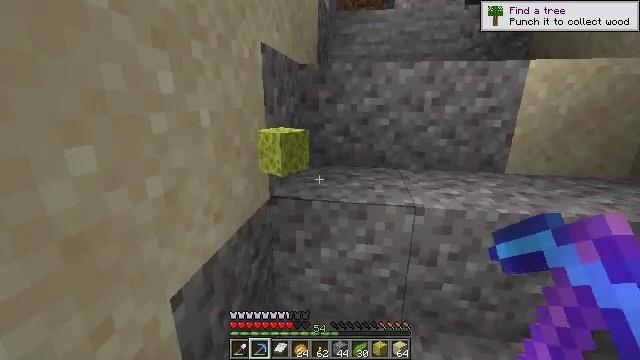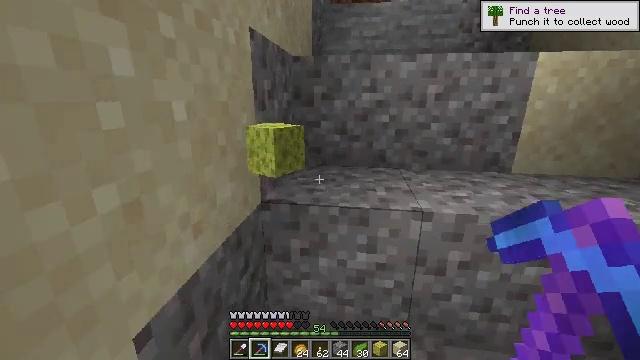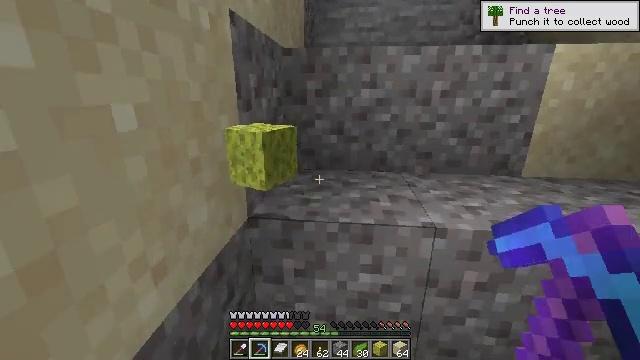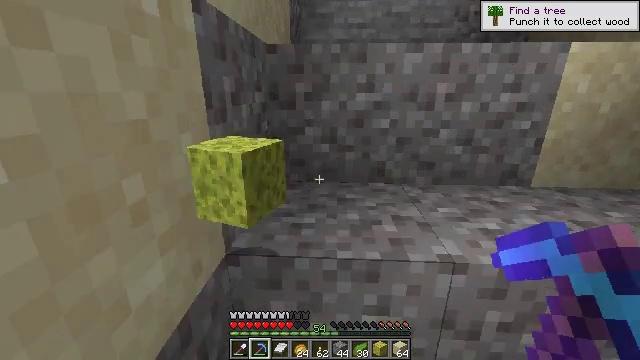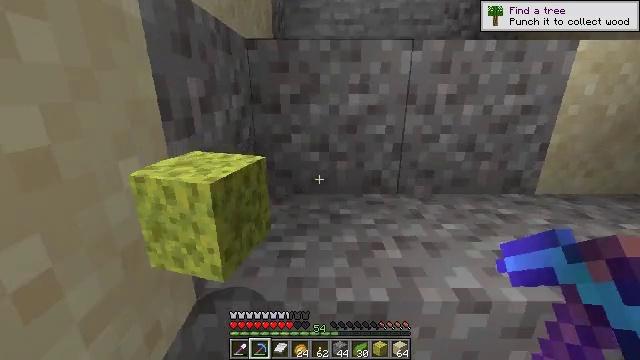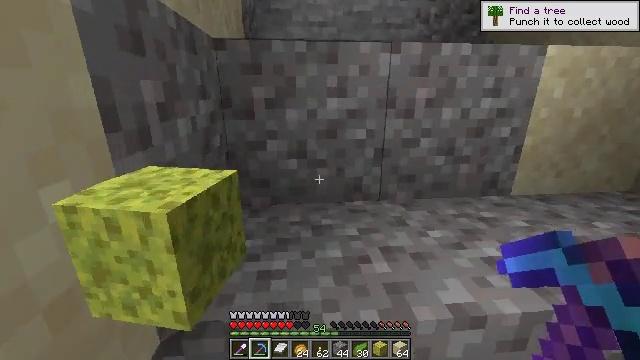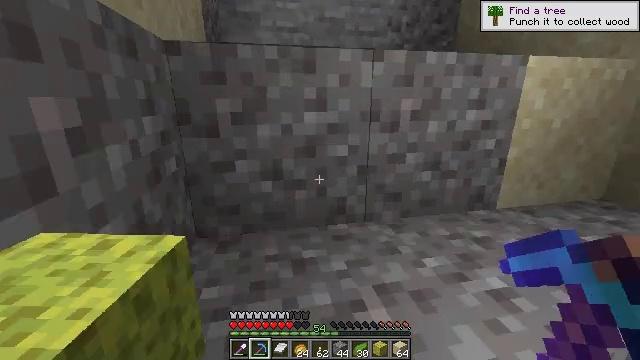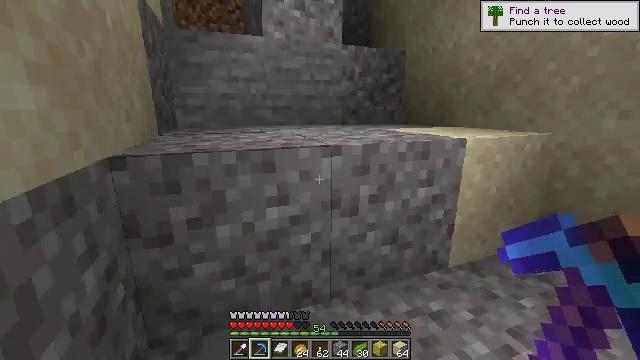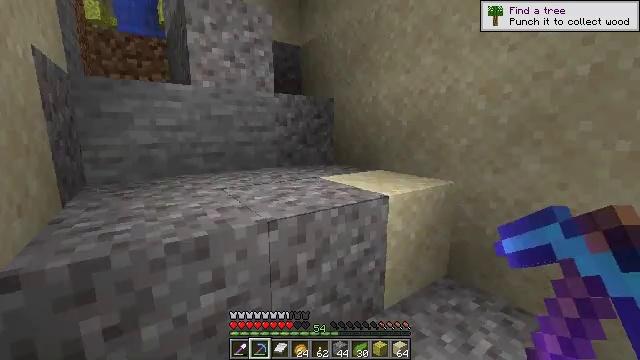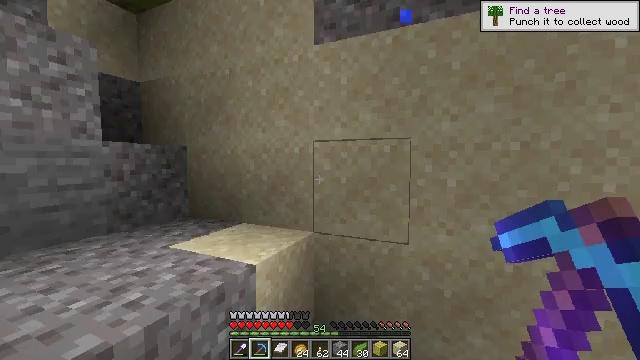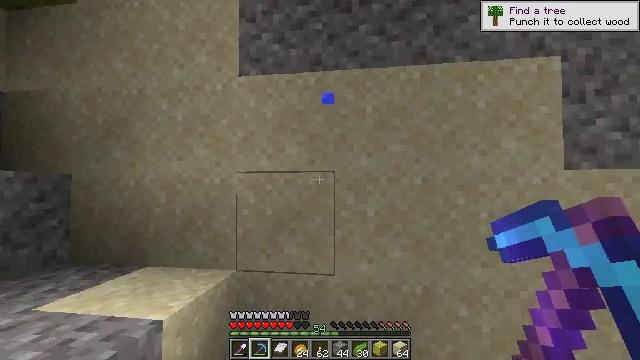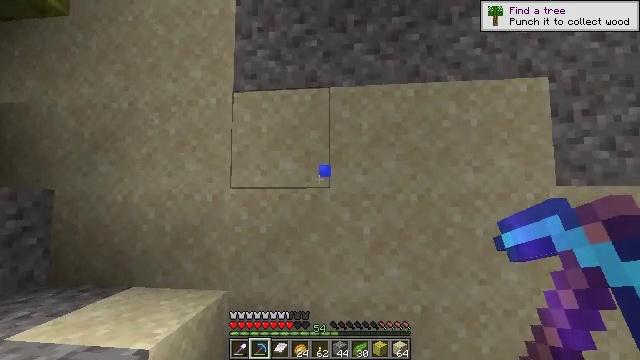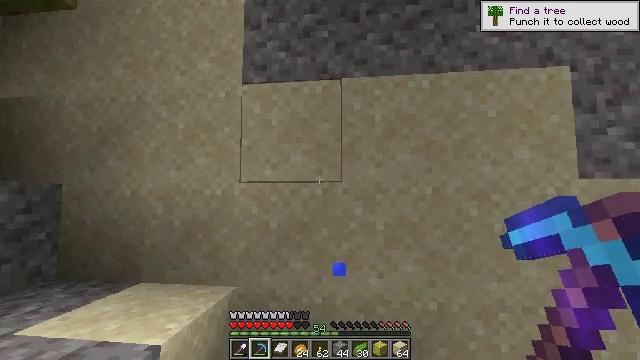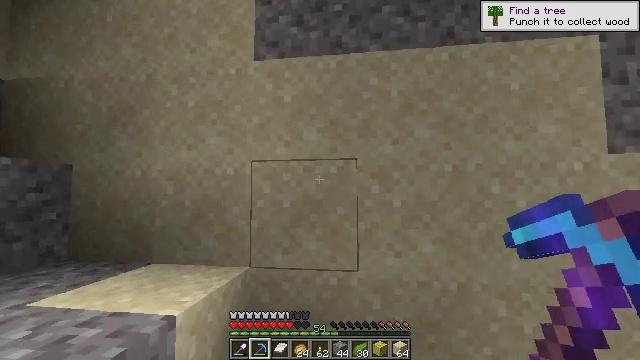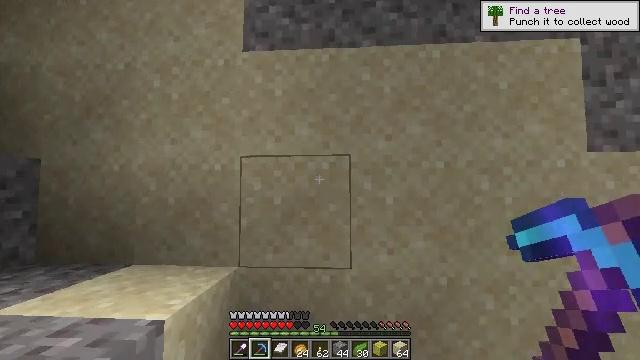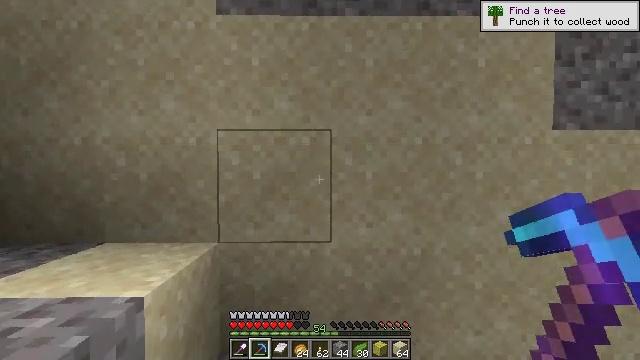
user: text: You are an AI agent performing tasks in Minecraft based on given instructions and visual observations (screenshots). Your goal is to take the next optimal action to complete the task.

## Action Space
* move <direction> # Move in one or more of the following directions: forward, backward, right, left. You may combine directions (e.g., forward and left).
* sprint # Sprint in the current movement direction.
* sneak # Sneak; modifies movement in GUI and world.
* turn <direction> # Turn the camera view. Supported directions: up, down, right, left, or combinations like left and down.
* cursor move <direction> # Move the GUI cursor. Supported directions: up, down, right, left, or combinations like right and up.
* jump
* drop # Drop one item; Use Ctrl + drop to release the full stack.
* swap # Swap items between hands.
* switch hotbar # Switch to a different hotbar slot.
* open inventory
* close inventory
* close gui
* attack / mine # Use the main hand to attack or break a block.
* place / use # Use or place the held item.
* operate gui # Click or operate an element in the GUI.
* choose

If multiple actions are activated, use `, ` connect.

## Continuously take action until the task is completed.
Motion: motion action
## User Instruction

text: Break the wet sponge block.
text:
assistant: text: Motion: move forward, turn right
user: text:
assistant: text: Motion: move forward, turn right
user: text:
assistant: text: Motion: move forward, turn right
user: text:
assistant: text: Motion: move forward, turn right
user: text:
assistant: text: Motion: move forward, turn right
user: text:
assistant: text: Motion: move forward, turn right and up, jump
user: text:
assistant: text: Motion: move forward, turn right and up, jump
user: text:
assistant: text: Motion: move forward and move left, turn right and up, jump
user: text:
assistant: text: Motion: move forward and move left, turn right and up, jump
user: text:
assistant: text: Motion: move forward and move left, turn right and up
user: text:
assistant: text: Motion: move forward and move left, turn right and up
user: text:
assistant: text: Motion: move forward and move left
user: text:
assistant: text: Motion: move forward and move left
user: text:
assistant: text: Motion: move left, turn right
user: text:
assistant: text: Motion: move left, turn right and down
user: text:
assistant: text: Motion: move left, turn right and up
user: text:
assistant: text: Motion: move left, turn right
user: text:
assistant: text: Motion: move left, turn right
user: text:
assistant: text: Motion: move forward and move left, turn right and down
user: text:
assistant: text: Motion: move forward and move left, turn right and down
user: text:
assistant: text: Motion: move forward and move left, turn right and down
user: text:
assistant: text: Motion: move left, turn right and down
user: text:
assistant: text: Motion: turn right
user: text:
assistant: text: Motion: turn right and up
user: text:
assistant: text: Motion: turn up
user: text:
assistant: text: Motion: turn up
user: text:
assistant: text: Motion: turn up
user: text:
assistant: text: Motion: turn left and up
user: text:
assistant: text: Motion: turn left and up
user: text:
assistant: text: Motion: turn left and up